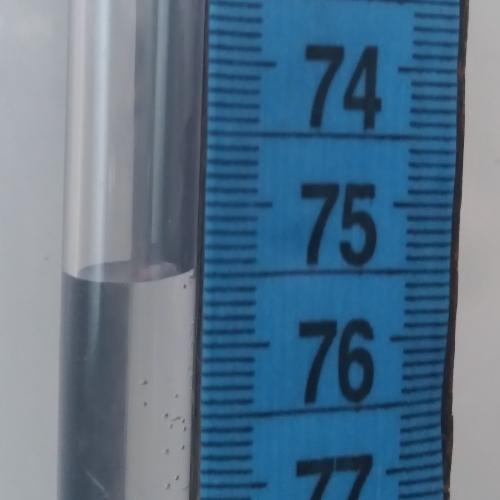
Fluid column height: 75.5 cm